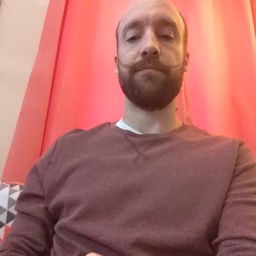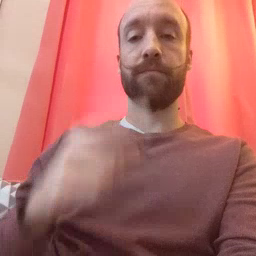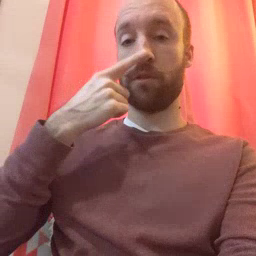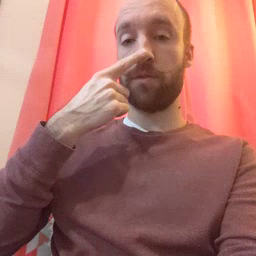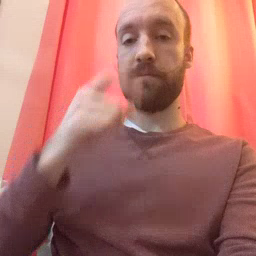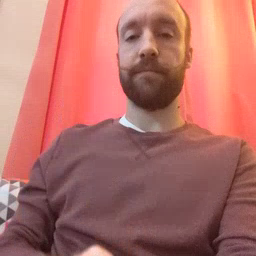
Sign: nose